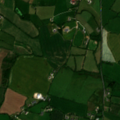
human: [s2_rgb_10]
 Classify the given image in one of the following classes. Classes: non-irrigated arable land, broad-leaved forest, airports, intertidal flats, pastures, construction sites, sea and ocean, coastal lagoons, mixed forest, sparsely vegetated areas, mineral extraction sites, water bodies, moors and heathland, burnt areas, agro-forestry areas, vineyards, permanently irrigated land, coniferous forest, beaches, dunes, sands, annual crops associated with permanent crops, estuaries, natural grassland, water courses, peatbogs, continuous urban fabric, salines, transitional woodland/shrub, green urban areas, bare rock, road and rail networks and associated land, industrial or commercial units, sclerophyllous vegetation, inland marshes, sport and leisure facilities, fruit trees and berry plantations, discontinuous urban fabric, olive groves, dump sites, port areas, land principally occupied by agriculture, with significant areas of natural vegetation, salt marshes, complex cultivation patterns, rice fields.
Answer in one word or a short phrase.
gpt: non-irrigated arable land, pastures